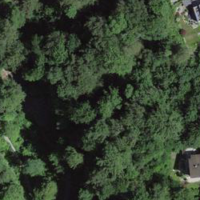
EUNIS habitat code: 53
Species observed at this site:
Paeonia officinalis
Rana temporaria